Question: I would like to bind a List of CourseDetails 'List<CourseDetails>' to a <URL>. Each CourseDetail has a Property 'StudentList' of type 'List<Student>'. The List of students should be pivoted so that the result looks like this:

## My Question
How can i pivot every student in the 'StudentList' so that i can databind a 'List<CourseDetails>' to the same <URL> .
'''
var courseList = List<CourseDetails>();
courseList.Add(cd1);
courseList.Add(cd2);
'''
I have at least three problems i can not solve:
1. how to pivot the StudentList within an instance of courseDetails
2. how to UNION two courseDetail objects (cd1, cd2) / or n (n< 13000) together that for each student a seperate column is created
3. how can an object like courseDetails be bound to the xtragrid.
## Demo Linqpad on Gist
A <URL>.
### Class CourseDetails
The following class represents a course in a school.
'''
public class CourseDetails{
public int Id{ get; set;}
public Course Course{ get; set;}
public Teacher Teacher{get; set;}
public Room Room{get; set;}
public List<Student> StudentList{get; set;}
}
'''
### List of List<CourseDetails>
Each object in a 'List<CourseDetails>' contains a List of Students. Sometimes there are only a few students (2 to 5) in a StudentList and sometimes each StudentList has 15 to 40 students. The students between CourseDetails can be overlapping but they could also be disjunct (not intersecting / not overlapping)
The first 'var cd1 = new CourseDetails()' contains 3 students in the 'List<Student>'
'''
var cd1 = new CourseDetails(){
Id =1
,Course = new Course(){CourseId = 435, CourseName="C# Ninja"}
,Teacher = new Teacher(){TeacherId=48, TeacherName="J Skee"}
,Room = new Room(){RoomId=32, RoomName="base floor R001"}
,StudentList = new List<Student>(){
new Student(){Id = 101, StudentName="Amy"}
,new Student(){Id = 104, StudentName="Koothrap"}
,new Student(){Id = 105, StudentName="Cooper"}
}
};
'''
the second 'var cd2 = new CourseDetails()' contains 2 students in the 'List<Student>'
'''
var cd2 = new CourseDetails(){
Id =1
,Course = new Course(){CourseId = 201, CourseName="SQL Basics"}
,Teacher = new Teacher(){TeacherId=30, TeacherName="M Gra"}
,Room = new Room(){RoomId=80, RoomName="2th floor R100"}
,StudentList = new List<Student>(){
new Student(){Id = 101, StudentName="Amy"}
,new Student(){Id = 102, StudentName="Penny"}
}
};
'''
To make it easy the screenshot use a 'Tuple<string, string,....>' but for the grid i would like to have each column the datatype of the underlying property (int, string, date, ...). The first line starting with 'Id, Course, Teacher, Amy, ...' would be the header of the grid.
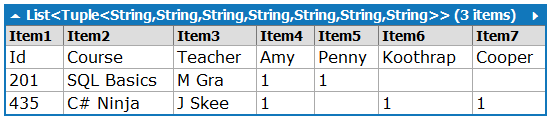
Answer: OK, I don't know if this will work, but we do something similar when we bind a grid to a list of objects, then depending on which month the user chooses, we add the days in the month as columns at runtime - and populate according to other data in the application. In my opinion, however, if you do not need to the data, this can be easily achieved by creating a view in your database, then simply returning the view data as a DataTable and binding directly to it. Way, way easier. Unfortunately we had to edit the data, and this was an easy task!
Anyway, hopefully you can work your way through it.
1. You have a list of CourseDetails, and each of those has a list of Students.
2. Create you grid in the designer, and create your static columns that you will bind to the CourseDetails properties (ID,Course,Teacher,Room)
3. At runtime, set the grid's datasource to the list of course details. When/before you do this, you will have to extract the distinct Student names out of the list of CourseDetails, you could use LINQ to do this (something like [untested])-
'var names = CourseDetails.SelectMany(c => c.StudentList).Select(s => s.Name).Distinct();'
Add these columns as Unbound Columns to your grid, e.g.:
'''
//Make sure you clear existing unboundcolumns
foreach(string name in names)
{
int idx = gridView.Columns.Add(new GridColumn());
gridView.Columns[idx].Visible = true;
gridView.Columns[idx].Tag = name;
gridView.Columns[idx].Caption = name;
gridView.Columns[idx].UnboundType = UnboundColumnType.Integer;
}
'''
Now handle the 'CustomUnboundColumnData' event on the gridview. You will need to do something similar to this (not sure how you want to match - either ID/Name):
'''
CourseDetail course = e.Row as CourseDetails;
if (e.IsGetData)
{
e.Value = course.StudentList.Where(s => s.Name == e.Column.Tag.ToString()).Count();
}
'''
If you need to match on ID (put the ID in the Column.Tag property):
'''
e.Value = course.StudentList.SingleOrDefault(s => s.ID == (int)e.Column.Tag).Grade;
'''
or whatever you need to display. Obviously need to do null checks etc.
Hope that helps a bit. Still think your barking up the wrong tree, but anyway...